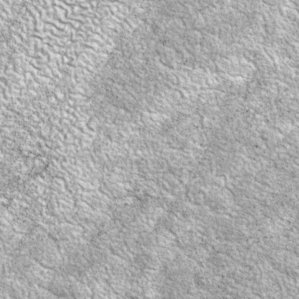
Label: non_frost